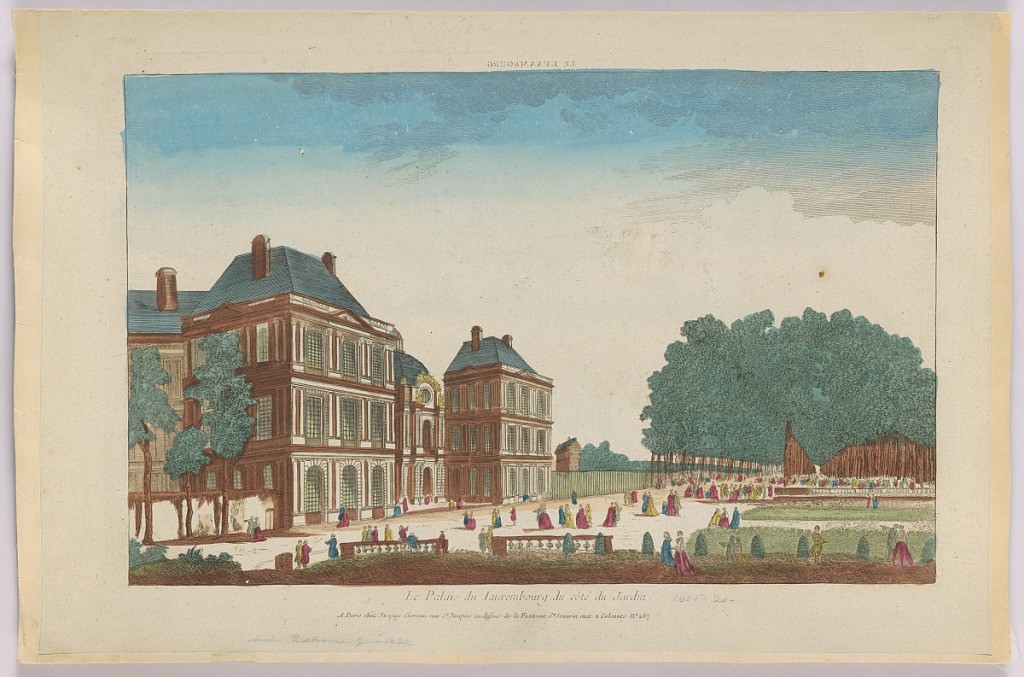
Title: Peep-Show Print
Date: mid-18th century
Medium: Engraving and brush and wash on paper
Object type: Print
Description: Peep-show print